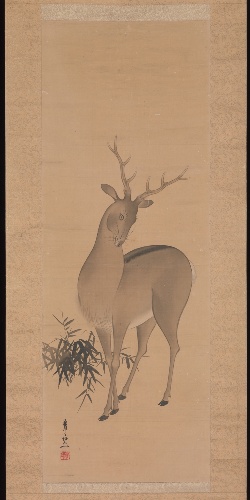
Artist: Suzuki Kiitsu
Artist bio: Japanese, 1796–1858
Date: 19th century
Object type: Hanging scroll
Classification: Paintings
Medium: Hanging scroll; ink and color on silk
Culture: Japan
Period: Edo period (1615–1868)
Dimensions: 48 1/2 x 13 5/16 in. (123.2 x 33.8 cm)
Department: Asian Art
Credit line: Rogers Fund, 1959
Accession year: 1959
Repository: Metropolitan Museum of Art, New York, NY
Tags: Deer